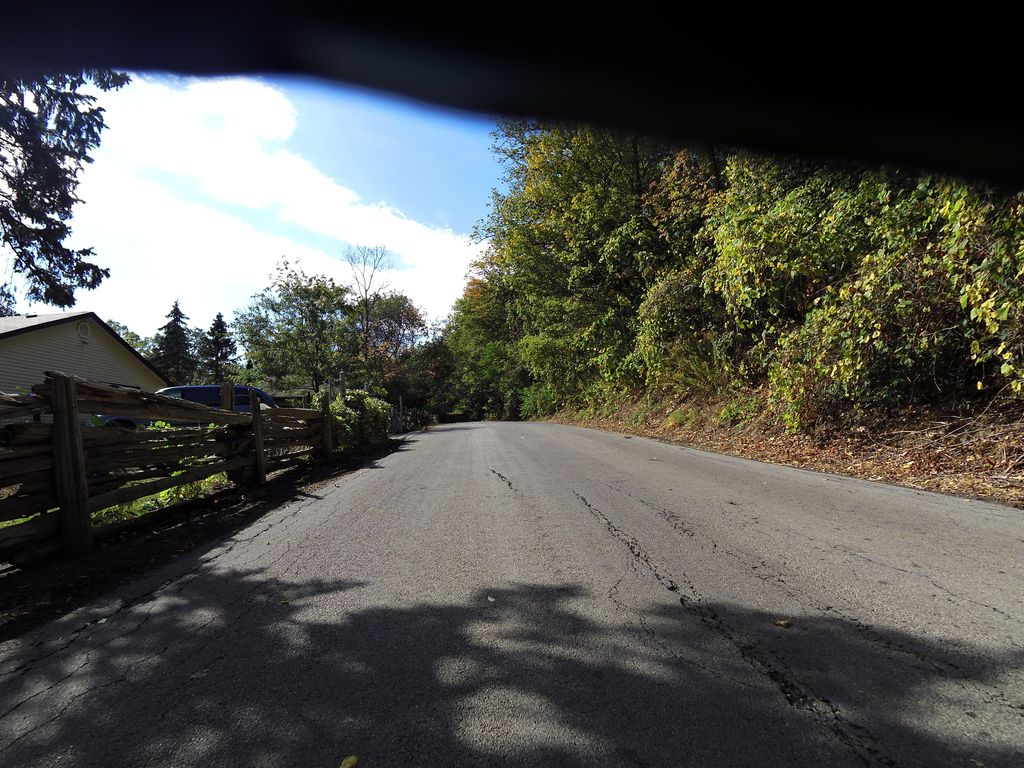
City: hamilton